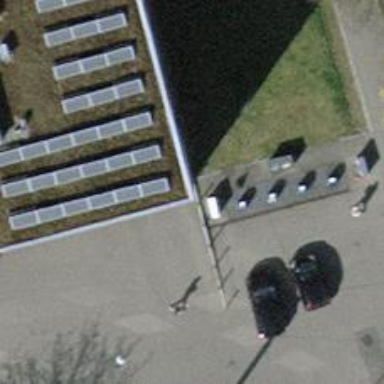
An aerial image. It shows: Bollard.